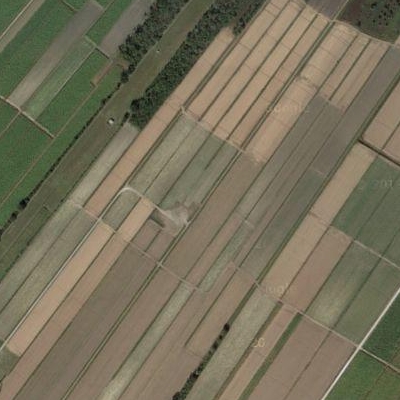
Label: bField